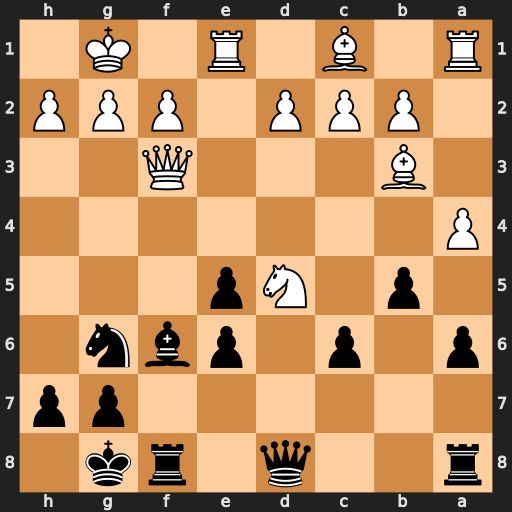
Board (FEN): r2q1rk1/6pp/p1p1pbn1/1p1Np3/P7/1B3Q2/1PPP1PPP/R1B1R1K1
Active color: b
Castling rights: -
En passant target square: -
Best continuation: Bh4 Nf6+ Rxf6